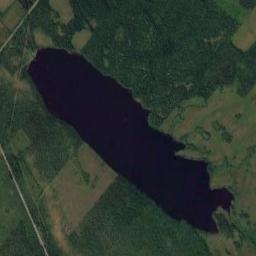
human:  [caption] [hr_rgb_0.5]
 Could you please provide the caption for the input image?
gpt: There is an almost rectangular blue lake on the ground with green vegetation .

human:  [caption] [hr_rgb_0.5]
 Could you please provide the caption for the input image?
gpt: Many trees are around the lake .

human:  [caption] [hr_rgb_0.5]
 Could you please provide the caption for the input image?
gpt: The lake lies in the dense forest and the water is dark blue .

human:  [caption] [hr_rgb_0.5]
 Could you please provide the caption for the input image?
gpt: The lake is very blue .

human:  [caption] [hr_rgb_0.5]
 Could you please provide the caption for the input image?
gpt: There are green forests and farmlands around the lake .